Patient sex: M
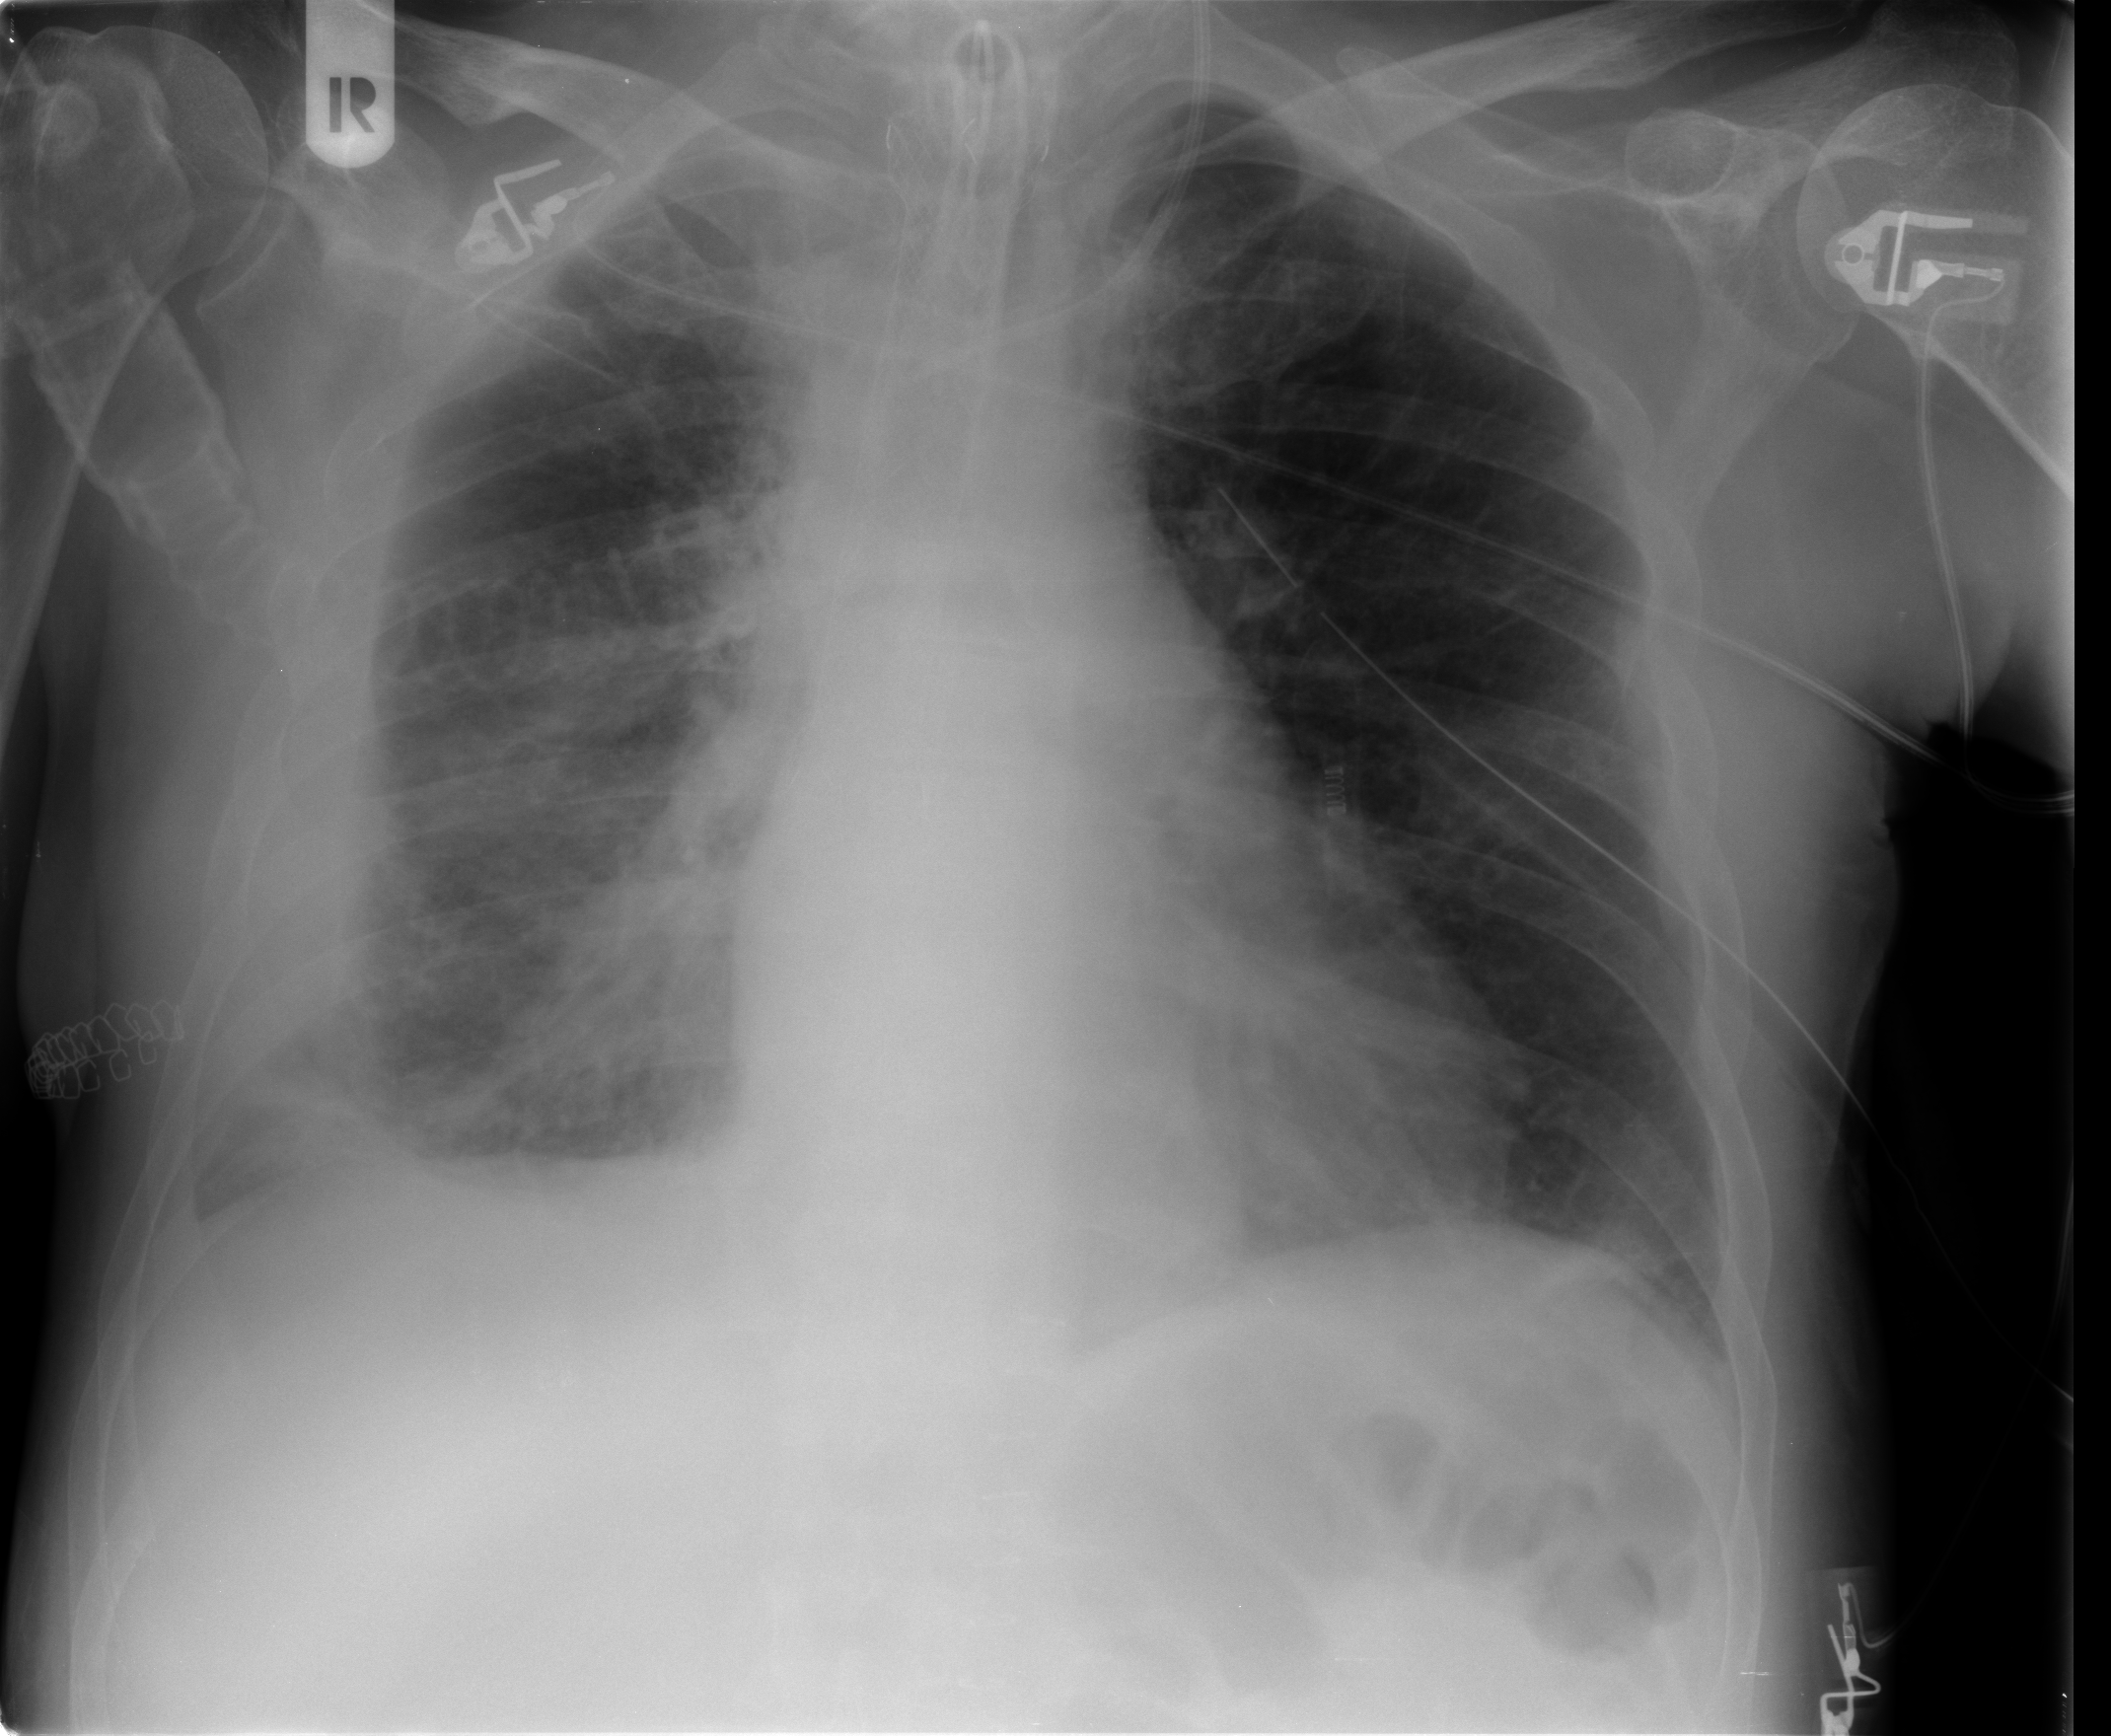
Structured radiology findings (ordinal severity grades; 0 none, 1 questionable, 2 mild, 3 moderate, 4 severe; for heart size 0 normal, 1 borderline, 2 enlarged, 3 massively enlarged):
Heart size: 0
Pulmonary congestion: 0
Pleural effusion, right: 3
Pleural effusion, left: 0
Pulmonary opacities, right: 0
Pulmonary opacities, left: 0
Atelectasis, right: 2
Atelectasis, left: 0